Interaction volume radius: 10 \u00c5
Interaction volume height: 15 \u00c5
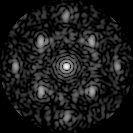
Disorder parameter: 0.4437